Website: home-depot
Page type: customer-info-address
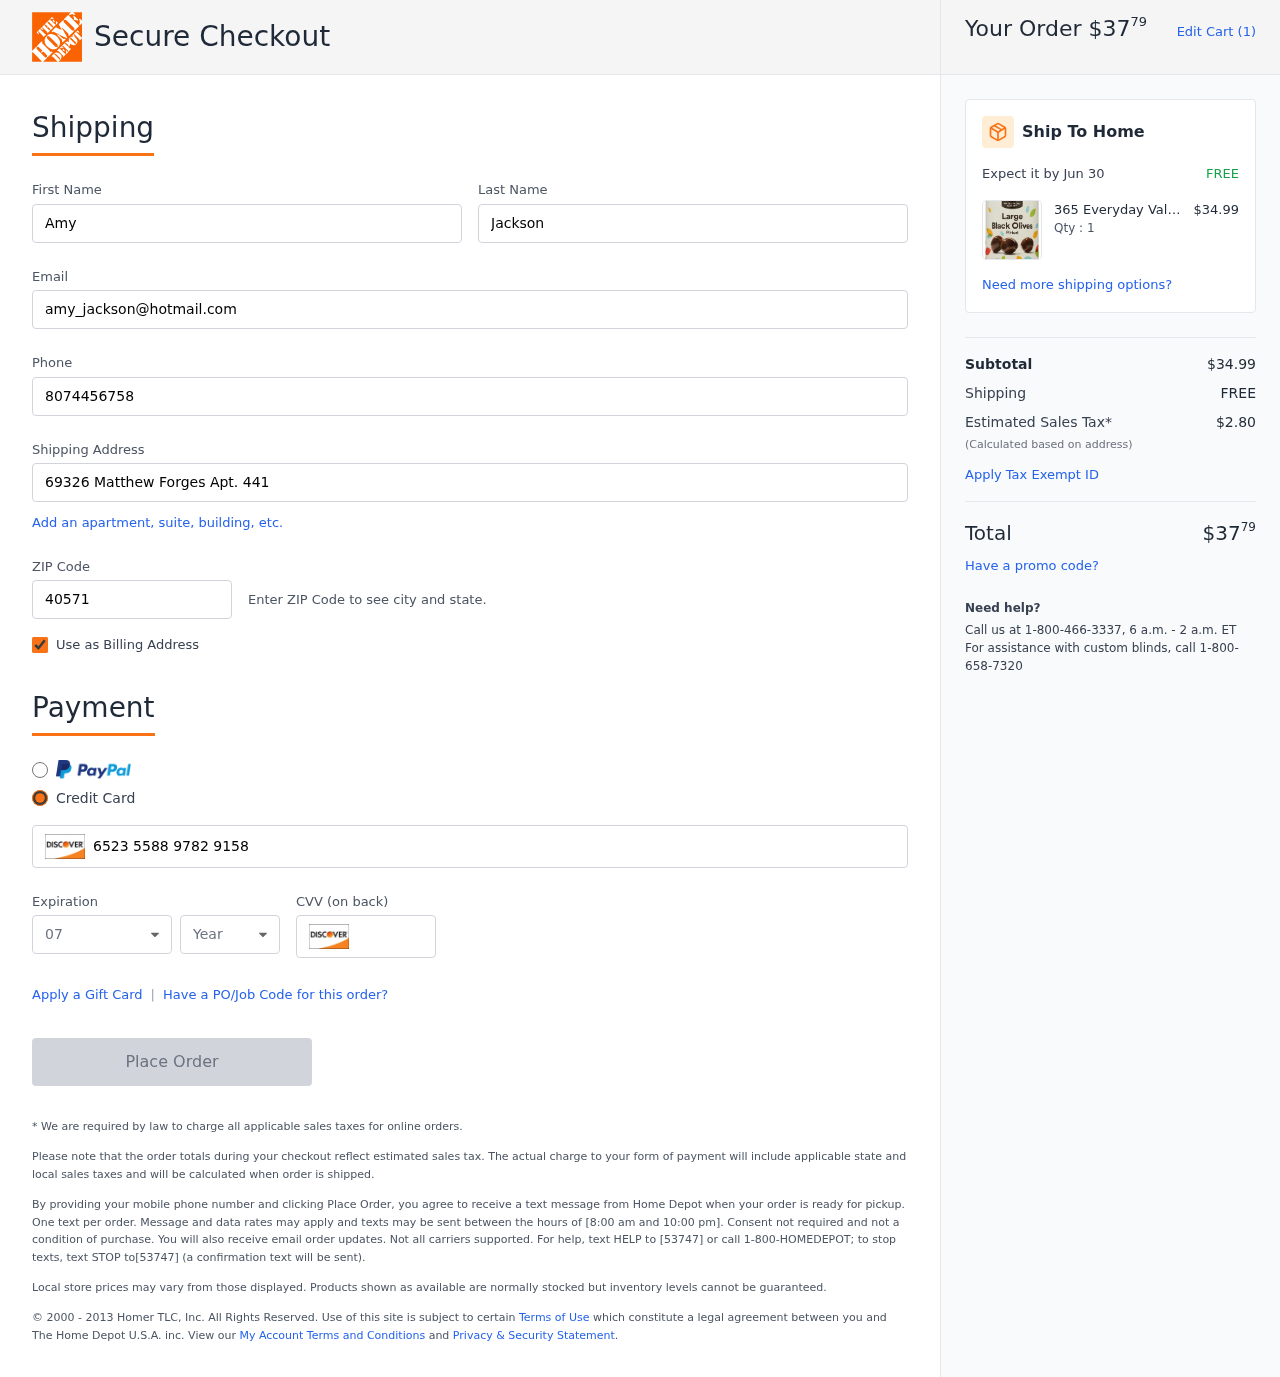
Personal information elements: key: PII_CARD_CVV
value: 199
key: PII_CARD_EXPIRY_MONTH
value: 07
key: PII_CARD_EXPIRY_YEAR
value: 30
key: PII_CARD_NUMBER
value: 6523 5588 9782 9158
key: PII_EMAIL
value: amy_jackson@hotmail.com
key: PII_FIRSTNAME
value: Amy
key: PII_LASTNAME
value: Jackson
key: PII_PHONE
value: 8074456758
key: PII_POSTCODE
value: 40571
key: PII_STREET
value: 69326 Matthew Forges Apt. 441
Product elements: key: PRODUCT1_BRAND
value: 365 Everyday Value
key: PRODUCT1_NAME
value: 365 Everyday Value, Pitted Black Olives, Large, 6 oz
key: PRODUCT1_PRICE
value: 34.99
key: PRODUCT1_QUANTITY
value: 1
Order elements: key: ORDER_TOTAL
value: $3779
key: ORDER_NUM_ITEMS
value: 1
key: ORDER_DELIVERY_DATE
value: Jun 30
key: ORDER_SUBTOTAL
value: $34.99
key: ORDER_SHIPPING_COST
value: FREE
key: ORDER_TAX
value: $2.80